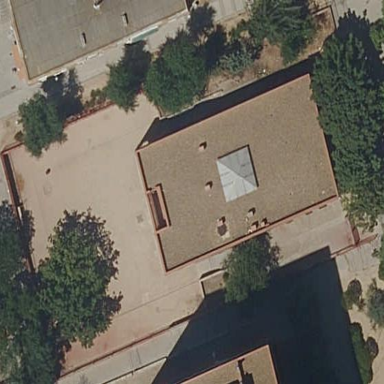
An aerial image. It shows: Kindergarten.